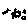
Label: sun